Brain MRI, t2w sequence, axial 2D slice.
Patient: age 29, sex F, weight 95 kg, height 1.95 m
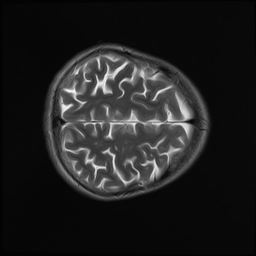